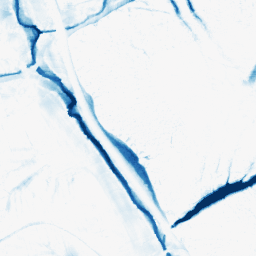
Category: morphological
Decomposition family: morphological_ellipse
Decomposition parameters: operation: closing
width: 20
height: 30
Upsampling method: lanczos
Upsampling parameters: scale: 4
Upsampling scale: 4